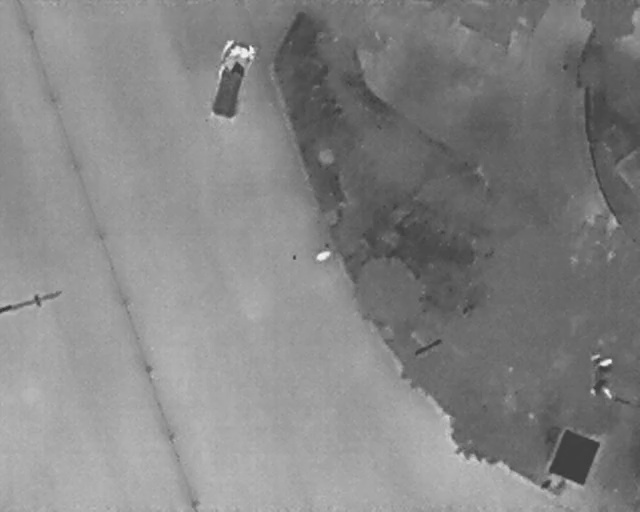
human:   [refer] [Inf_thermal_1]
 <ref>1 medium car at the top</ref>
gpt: <box>[[29, 11, 42, 18, 14]]</box>